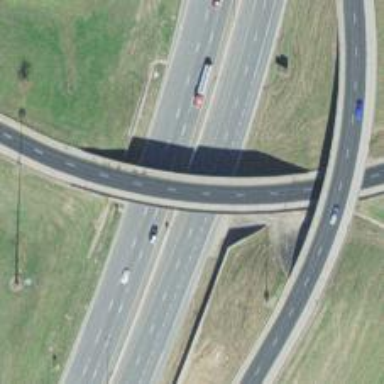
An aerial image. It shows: Beam bridge on motorway link.